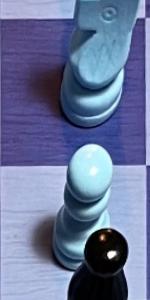
Label: Pawn_White